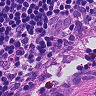
Metastatic tissue present: yes